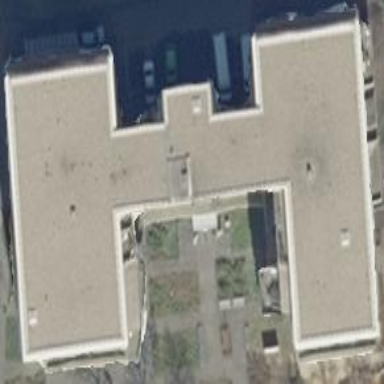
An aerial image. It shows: Nursing home building.